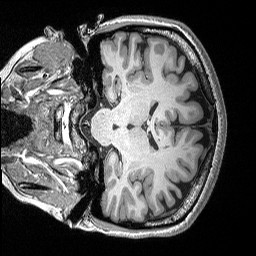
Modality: T1w
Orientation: coronal
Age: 23
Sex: female